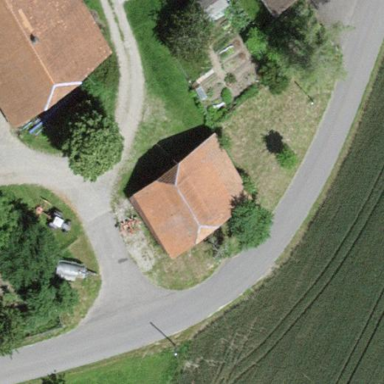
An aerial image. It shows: Rural barn.